Question: I want to make a toroidal array for a Game of Life clone. How do I make it toroidal?
I've been thinking and the best solution I could think of, was just saying that the first row and column are equal to the last row and column.
Any other ideas?
EDIT: Maybe some people don't know what the Game of Life is? It's a small game with cells, in an array. These cells can be dead or alive and react to each other. Whenever a cell reaches the edge of my current solution, it bumps into a row/column of all dead cells. What I want to do now is, when a cell reaches the edge, it just pops up on the other side. (see the image below)

What my code looks like now:
'''
#region check adjacent squares
if (grid[x - 1,y - 1] == true)
adjacentsquares++;
if (grid[x, y - 1] == true)
adjacentsquares++;
if (grid[x + 1, y -1] == true)
adjacentsquares++;
if (grid[x - 1, y] == true)
adjacentsquares++;
if (grid[x + 1, y] == true)
adjacentsquares++;
if (grid[x - 1, y + 1] == true)
adjacentsquares++;
if (grid[x, y + 1] == true)
adjacentSquares +=1;
if (grid[x + 1, y + 1] == true)
adjacentSquares +=1;
#endregion
'''
What I now need is that, whenever I want to check an adjacent cell (that would be out of bounds in a regular array) that it checks the one on the other side.
If I check position '[10,0]'. I need to check adjacent cells '[9, max]', '[10, max]' and '[11, max]'.
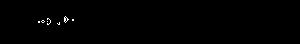
Answer: I'm not sure I get your idea right, but why don't you create a method that encapsulates the access to your array and that accesses
'''
array[x % max, y % max]
'''
, where x and y are both ints passed to this method.
Explaining it a little further:
Say you have an array like 'array[sizeX, sizeY]'. If you want to access the first position of your array, say 'array[0, 0]', you could do it like 'array[0, 0]' or 'array[sizeX, sizeY]', since it wraps around both its X and Y dimensions (a toroidal array). Therefore, you could use the modulus operator, and always access your array like this:
'''
array[desiredXPosition % sizeX, desiredYPosition % sizey]
'''
Or better yet, create a method that does this automatically for you.